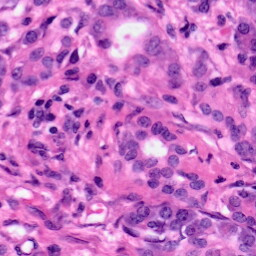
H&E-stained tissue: Pancreatic